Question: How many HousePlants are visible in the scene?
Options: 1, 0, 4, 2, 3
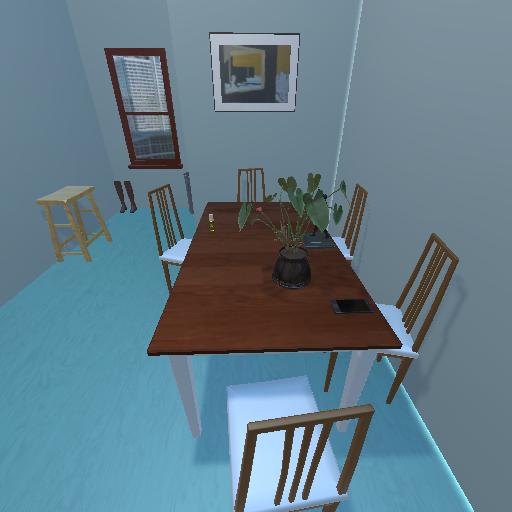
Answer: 1